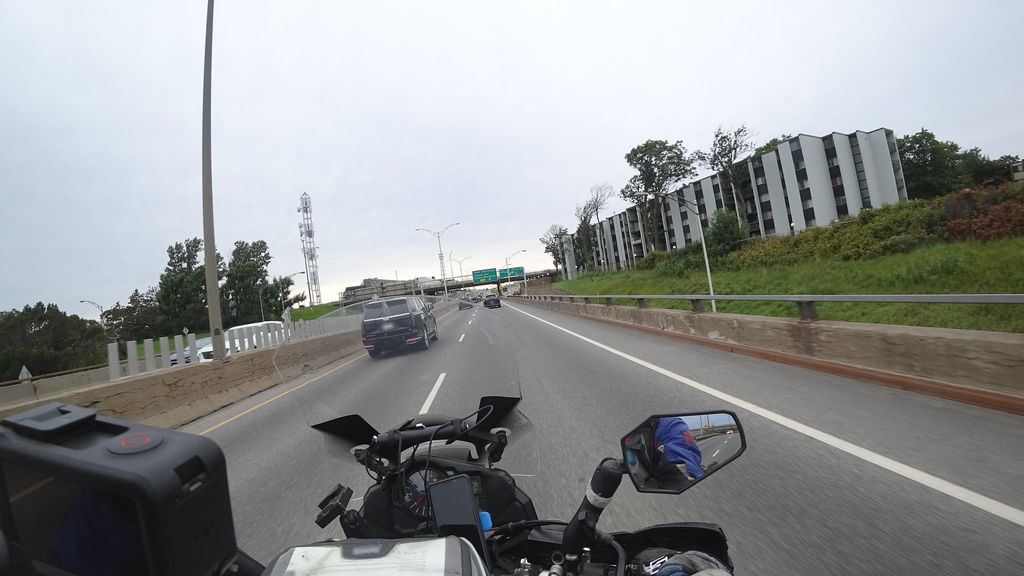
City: quebec_city